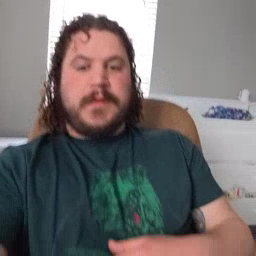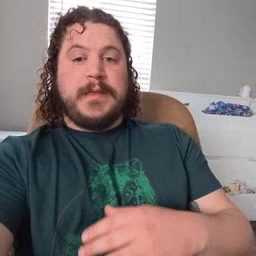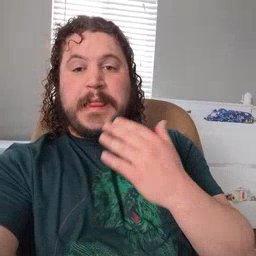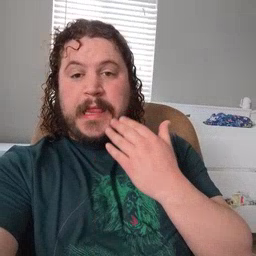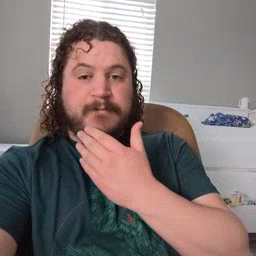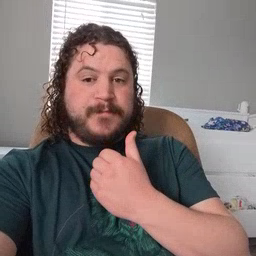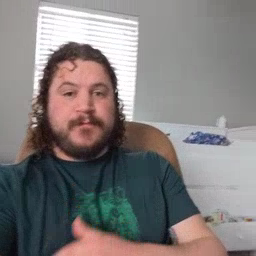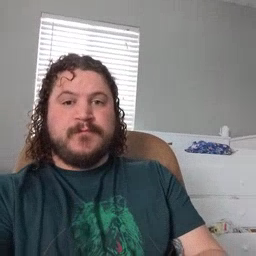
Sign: napkin